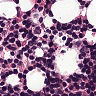
Metastatic tissue present: no